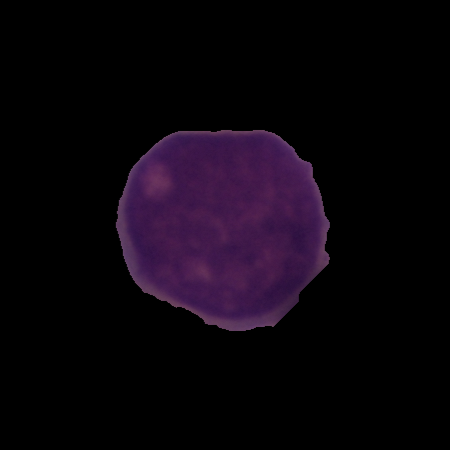
Label: cancer